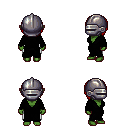
a pixel art fantasy rpg character, female body template, orc, green skin, black robe, white pants, red pageboy hairstyle, metal helm, four views (front, back, left, right), 2x2 character sprite sheet, small pixel art, hard edges, no anti-aliasing